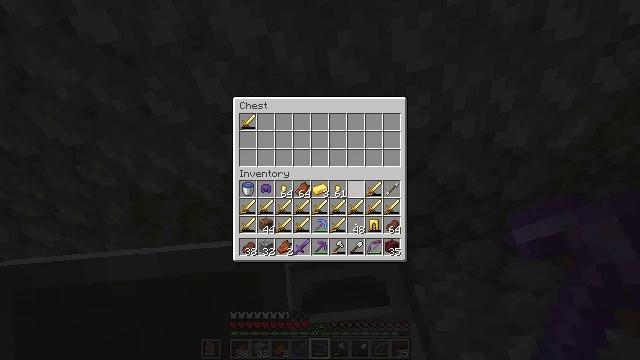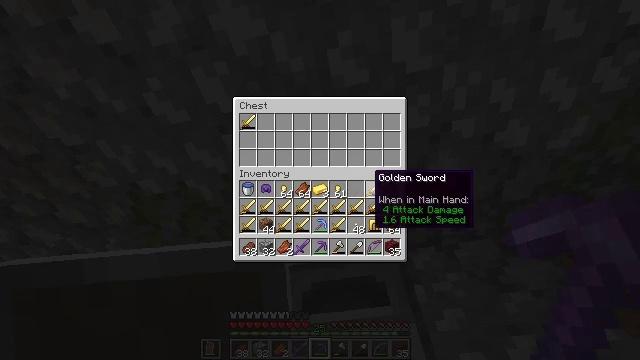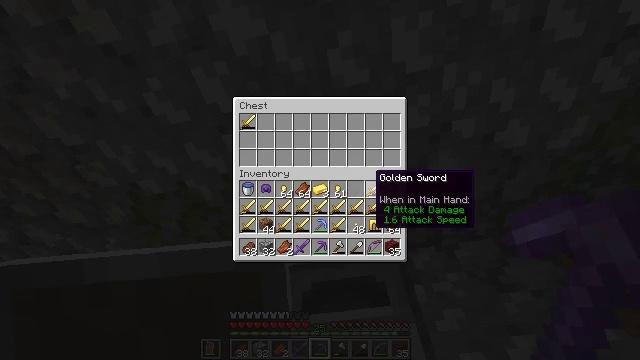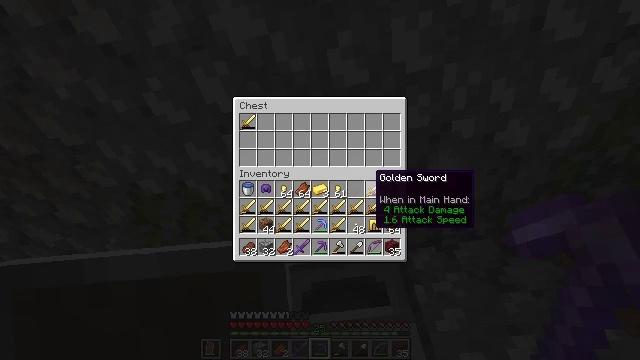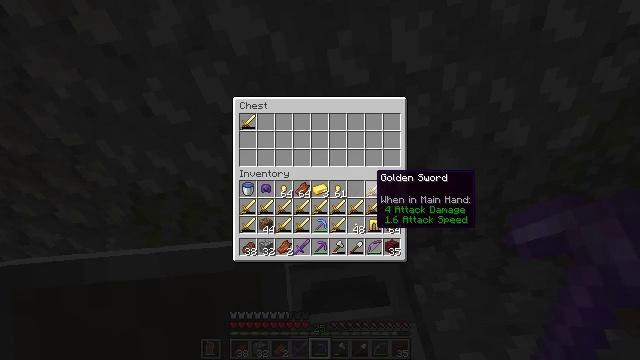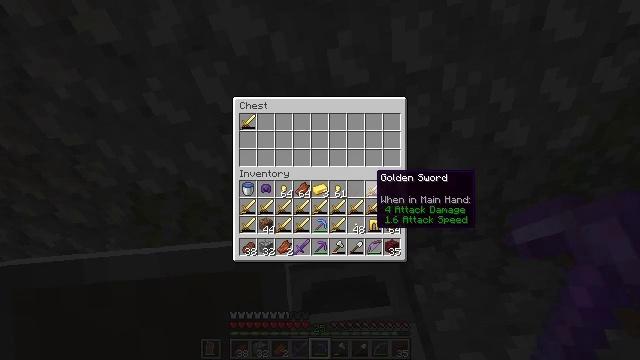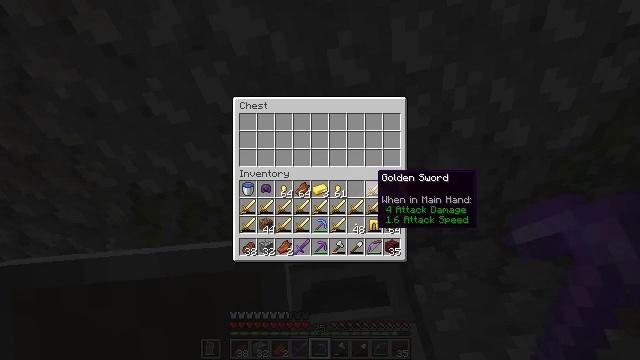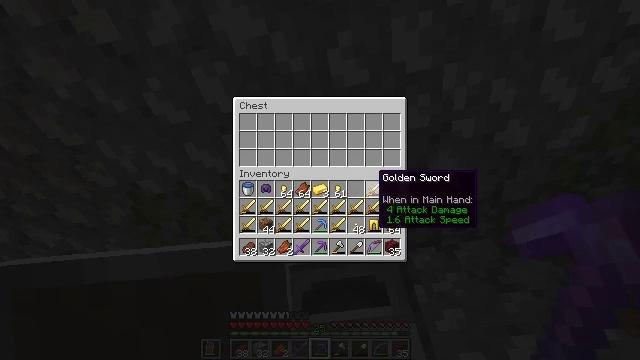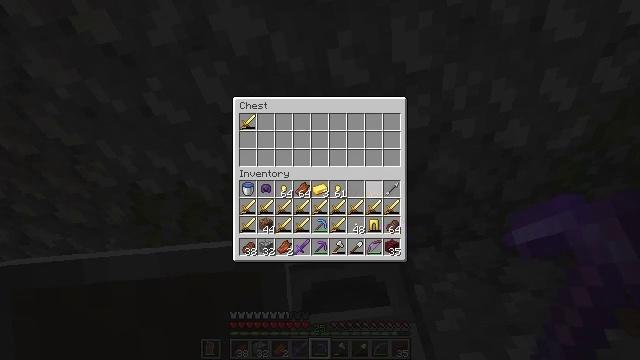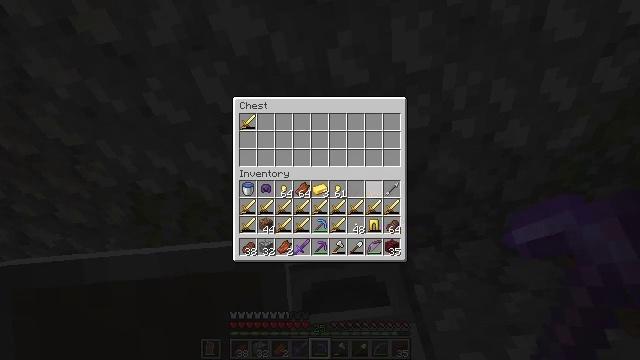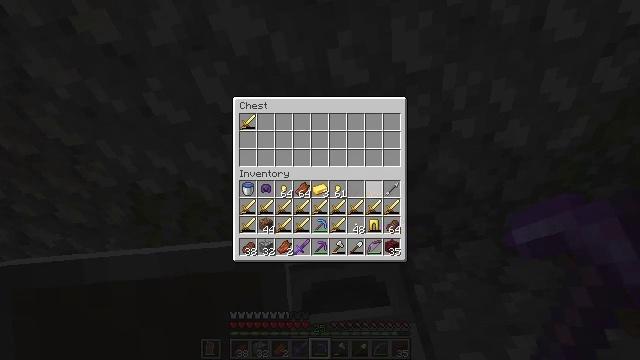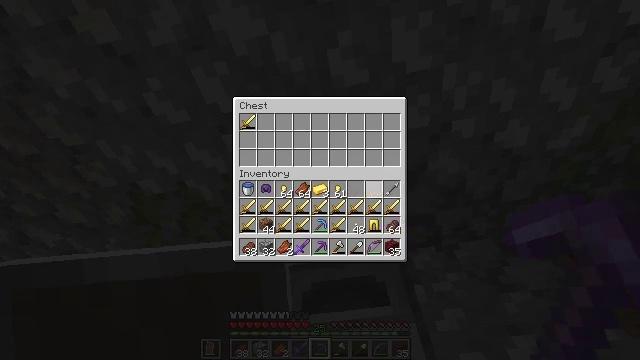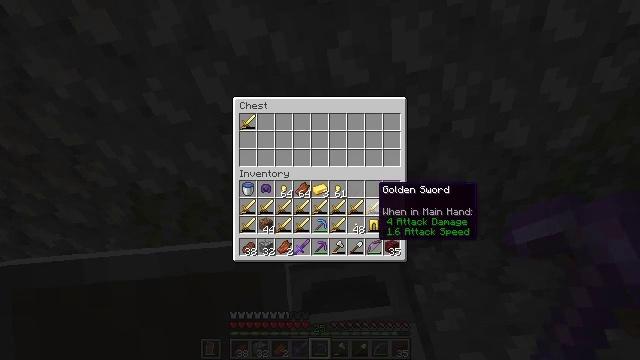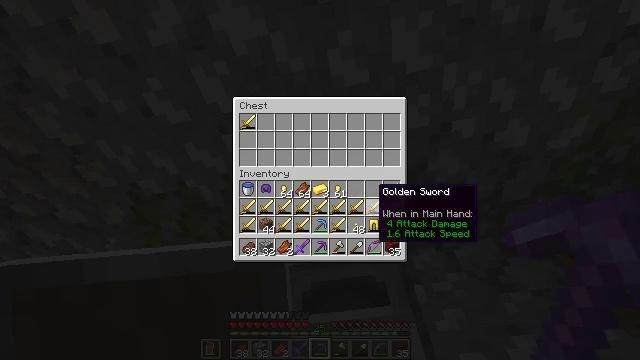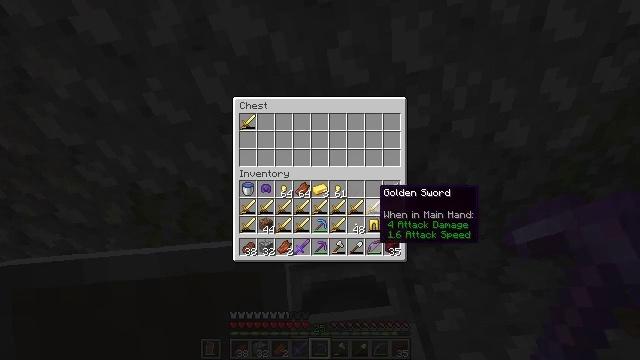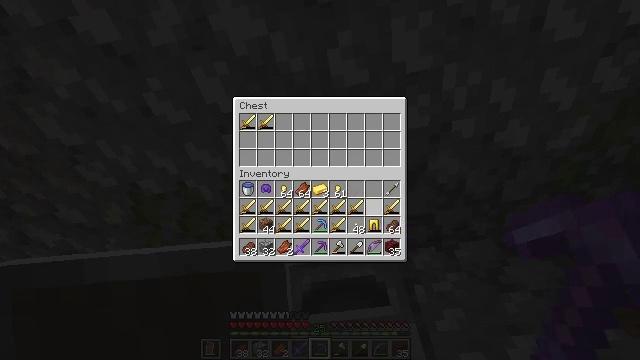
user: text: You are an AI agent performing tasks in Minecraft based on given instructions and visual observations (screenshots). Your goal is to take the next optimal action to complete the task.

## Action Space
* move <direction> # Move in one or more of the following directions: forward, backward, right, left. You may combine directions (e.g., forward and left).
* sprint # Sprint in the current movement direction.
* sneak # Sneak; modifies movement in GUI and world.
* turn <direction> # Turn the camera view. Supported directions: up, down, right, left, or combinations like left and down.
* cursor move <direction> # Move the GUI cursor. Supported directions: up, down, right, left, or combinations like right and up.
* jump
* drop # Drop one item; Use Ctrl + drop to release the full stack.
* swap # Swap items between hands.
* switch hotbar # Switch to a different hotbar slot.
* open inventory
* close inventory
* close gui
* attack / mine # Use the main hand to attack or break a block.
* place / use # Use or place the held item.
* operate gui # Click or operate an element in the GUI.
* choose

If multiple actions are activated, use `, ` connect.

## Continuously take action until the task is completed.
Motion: motion action
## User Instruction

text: Combine a diamond chestplate with a netherite ingot to make a netherite chestplate.
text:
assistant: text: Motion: sneak
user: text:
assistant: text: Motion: sneak
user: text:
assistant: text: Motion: sneak
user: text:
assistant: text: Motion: sneak
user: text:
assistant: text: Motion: sneak
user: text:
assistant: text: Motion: sneak
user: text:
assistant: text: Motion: sneak
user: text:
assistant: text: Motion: sneak, use / place
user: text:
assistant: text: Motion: sneak, use / place
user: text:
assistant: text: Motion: sneak, use / place
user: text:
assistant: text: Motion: sneak
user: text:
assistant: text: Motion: sneak
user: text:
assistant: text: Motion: sneak
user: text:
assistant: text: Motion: sneak
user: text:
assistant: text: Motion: sneak, use / place
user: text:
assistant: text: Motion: sneak, use / place
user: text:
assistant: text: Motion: sneak, use / place
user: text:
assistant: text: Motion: sneak, turn right
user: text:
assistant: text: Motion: sneak
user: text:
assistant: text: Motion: sneak
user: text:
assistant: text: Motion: sneak
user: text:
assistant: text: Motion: sneak, use / place
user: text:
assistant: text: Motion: sneak, use / place
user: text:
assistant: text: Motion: sneak, use / place
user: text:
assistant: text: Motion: sneak, turn left
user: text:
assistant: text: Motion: sneak, turn left
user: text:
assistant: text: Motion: sneak, turn left
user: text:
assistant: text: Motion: sneak
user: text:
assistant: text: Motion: sneak
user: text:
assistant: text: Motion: sneak